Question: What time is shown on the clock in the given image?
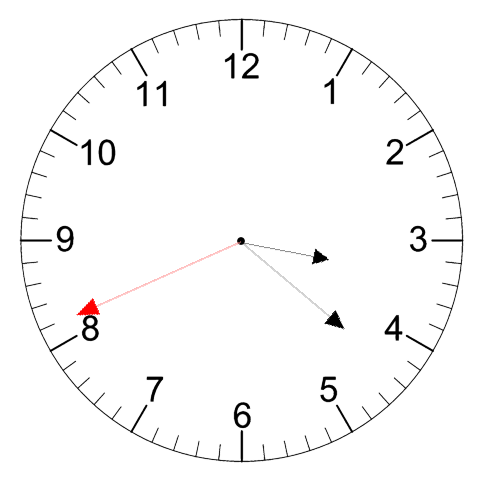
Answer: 03:21:41